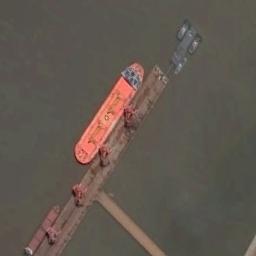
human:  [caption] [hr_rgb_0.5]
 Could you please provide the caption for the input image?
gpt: There are several ships at sea .

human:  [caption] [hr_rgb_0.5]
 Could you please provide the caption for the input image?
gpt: There is a ship in the green water on the shore .

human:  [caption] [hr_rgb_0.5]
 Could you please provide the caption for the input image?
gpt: An orange tanker docked by the dock, With a few boats next to it .

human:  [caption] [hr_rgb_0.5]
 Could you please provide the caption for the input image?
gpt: Several ships of different sizes are docked at the dock and the water is yellow .

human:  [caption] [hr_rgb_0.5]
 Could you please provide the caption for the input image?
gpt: The orange ship is at the harbor .